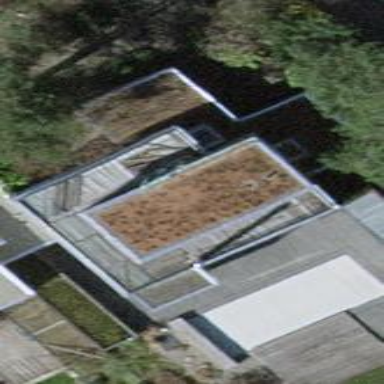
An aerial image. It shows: Close-up view of roof of building.